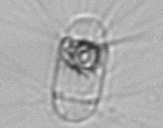
Label: Corethron_hystrix